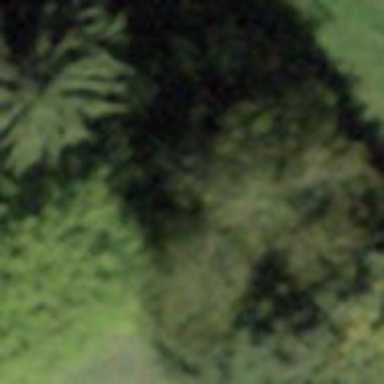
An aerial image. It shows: Row of trees in natural setting.